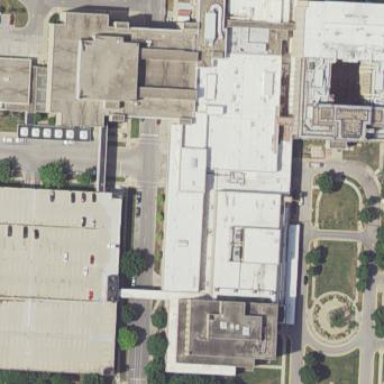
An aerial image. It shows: Hospital building.